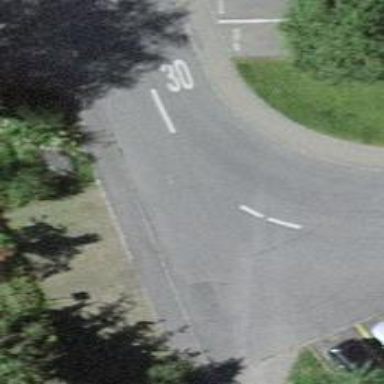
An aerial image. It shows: Residential road with asphalt surface. There are separate sidewalks on both sides of the road.